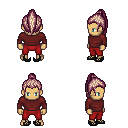
a pixel art fantasy rpg character, male body template, human, tanned skin, maroon long-sleeve shirt, red pants, white blonde long topknot hairstyle, ghillies, four views (front, back, left, right), 2x2 character sprite sheet, small pixel art, hard edges, no anti-aliasing